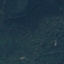
Label: Forest